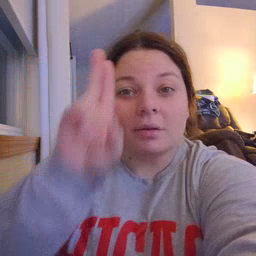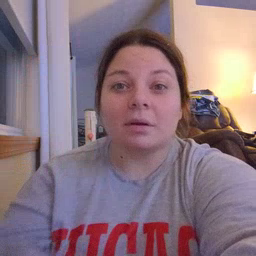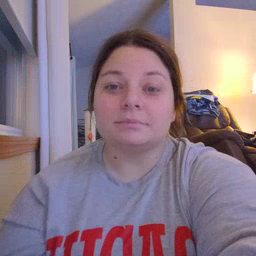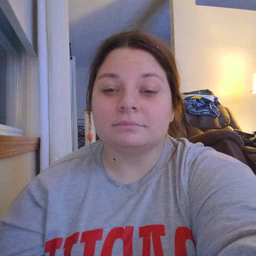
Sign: uncle